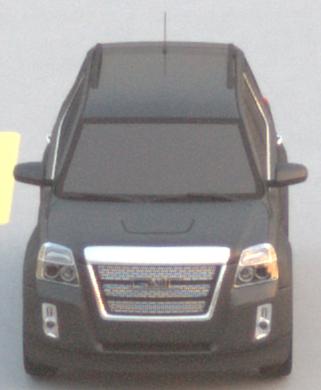
Make: GMC
Model: Terrain
Detailed model: Gen. 1
Model produced from: 2009
Model produced until: 2017
Doors: 5
Color: gray
Road condition: dry road
Daytime: dawn
Contrast: low contrast